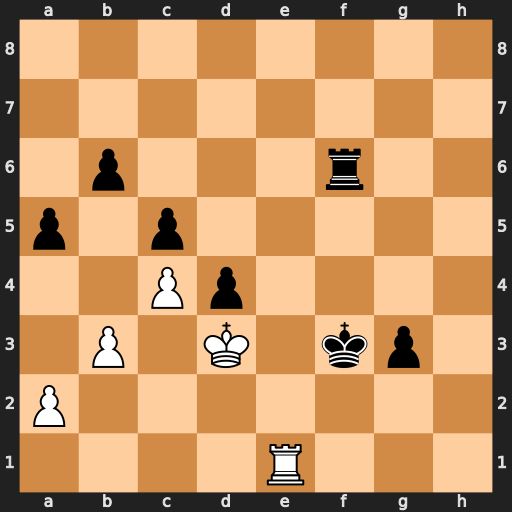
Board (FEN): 8/8/1p3r2/p1p5/2Pp4/1P1K1kp1/P7/4R3
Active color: w
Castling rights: -
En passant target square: -
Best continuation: Rf1+ Kg4 Rxf6